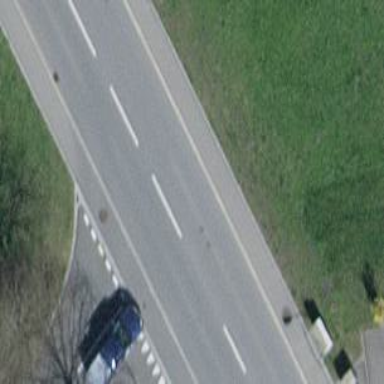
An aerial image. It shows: Secondary road with asphalt surface and sidewalks on both sides.